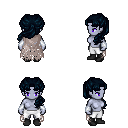
a pixel art fantasy rpg character, female body template, dark elf, purple skin, gray tattered cape, white pants, raven princess hairstyle, white cloth bracers, black shoes, four views (front, back, left, right), 2x2 character sprite sheet, small pixel art, hard edges, no anti-aliasing